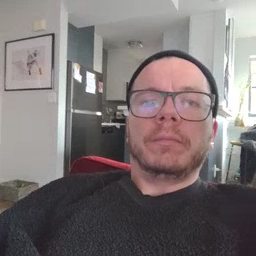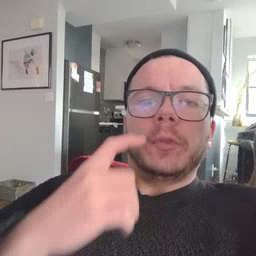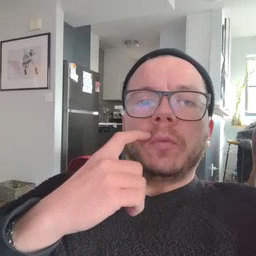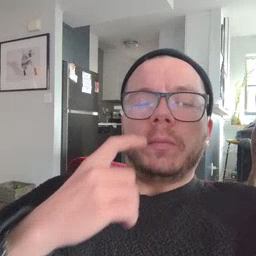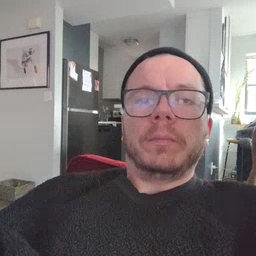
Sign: tooth